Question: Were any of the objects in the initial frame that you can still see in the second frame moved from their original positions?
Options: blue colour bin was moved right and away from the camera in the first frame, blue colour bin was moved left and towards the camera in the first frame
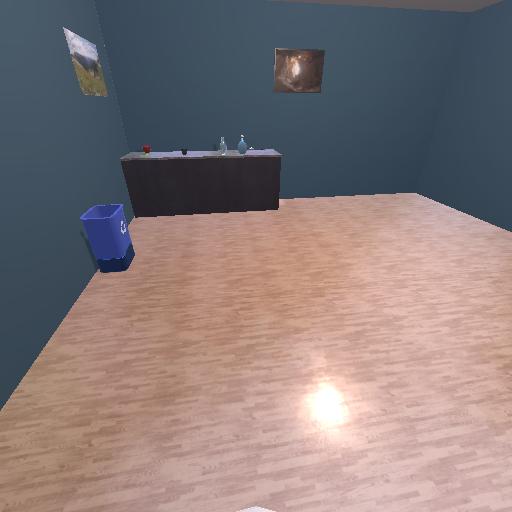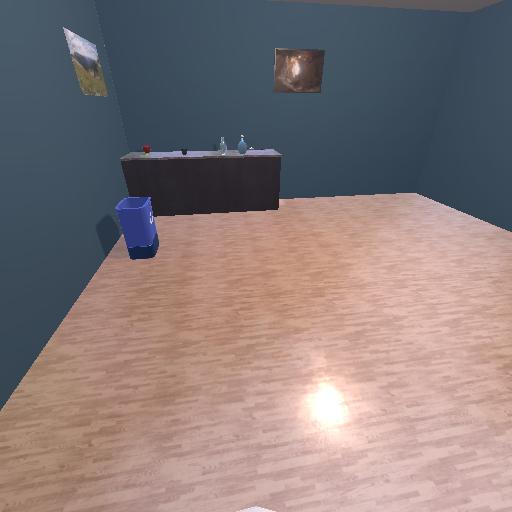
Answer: blue colour bin was moved right and away from the camera in the first frame